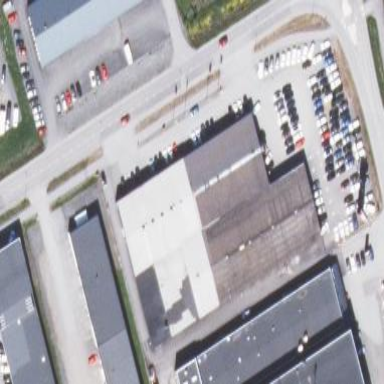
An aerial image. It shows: Building housing furniture shop.